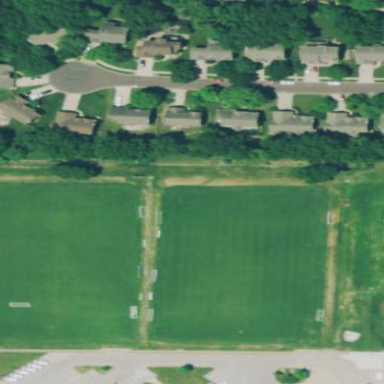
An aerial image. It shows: Ground soccer pitch for leisure sports.